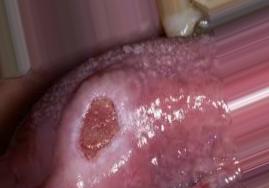
Condition: Mouth Ulcer